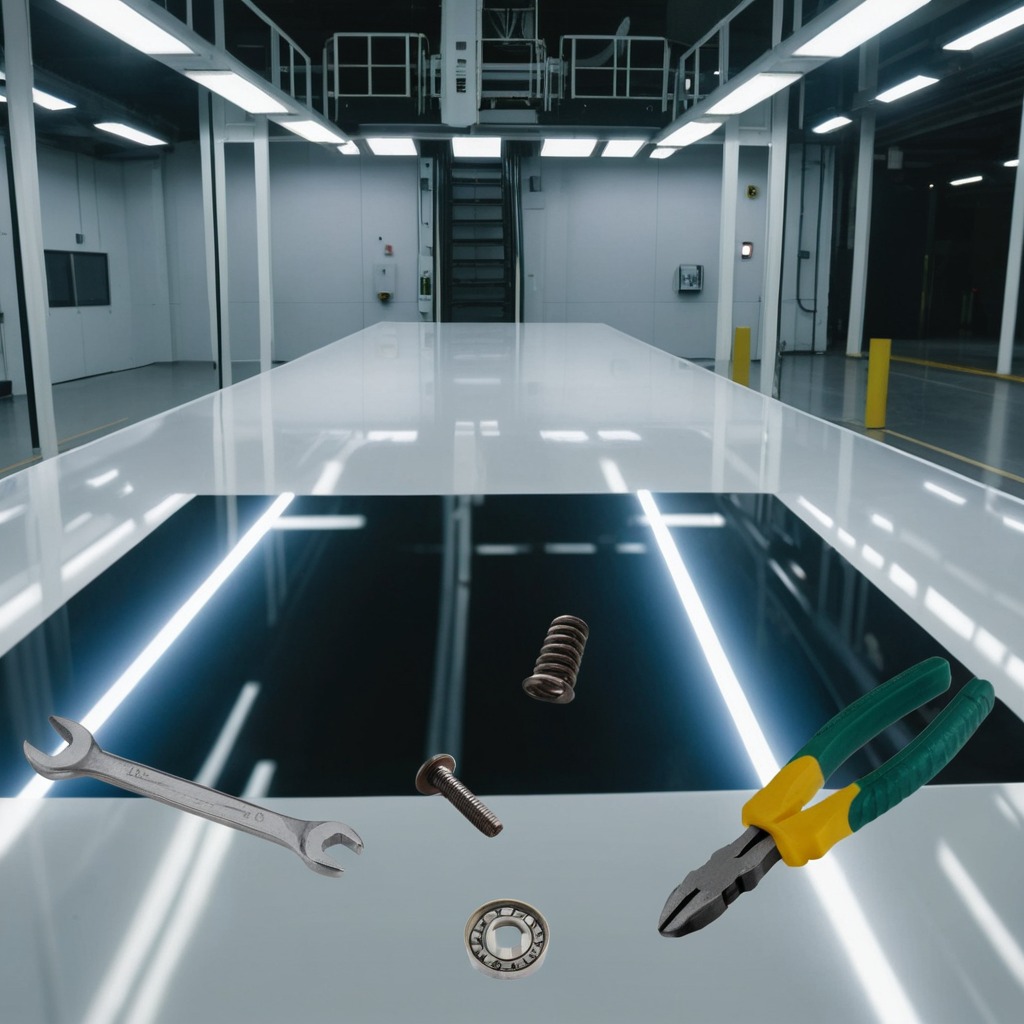
A ball bearing, a machine screw, pliers, a coiled metal spring, and a wrench are lying on the high-gloss table in industrial lighting.